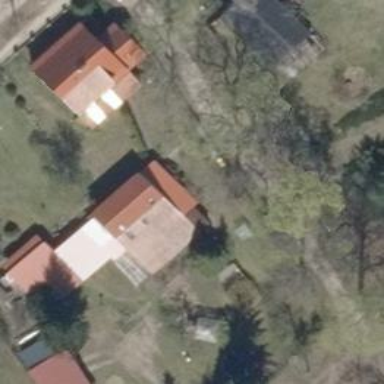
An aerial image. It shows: Simple and straightforward house.